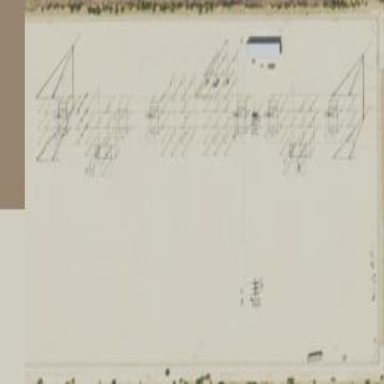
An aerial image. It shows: Transmission substation enclosed by fence.